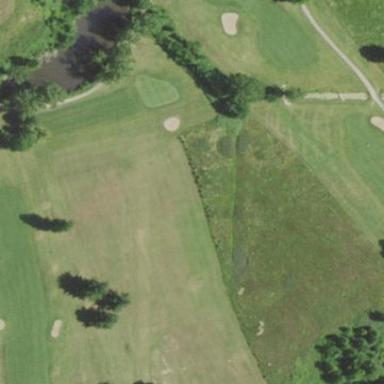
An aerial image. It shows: Grassy area designated as golf fairway.